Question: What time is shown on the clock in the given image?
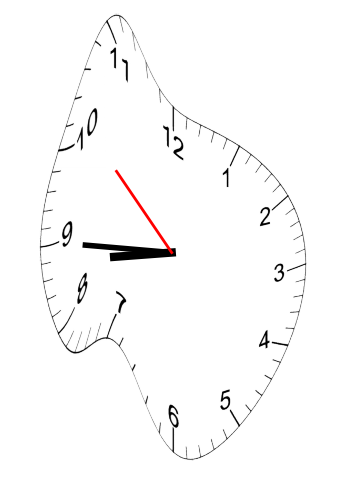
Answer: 08:44:52